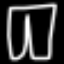
Label: pants